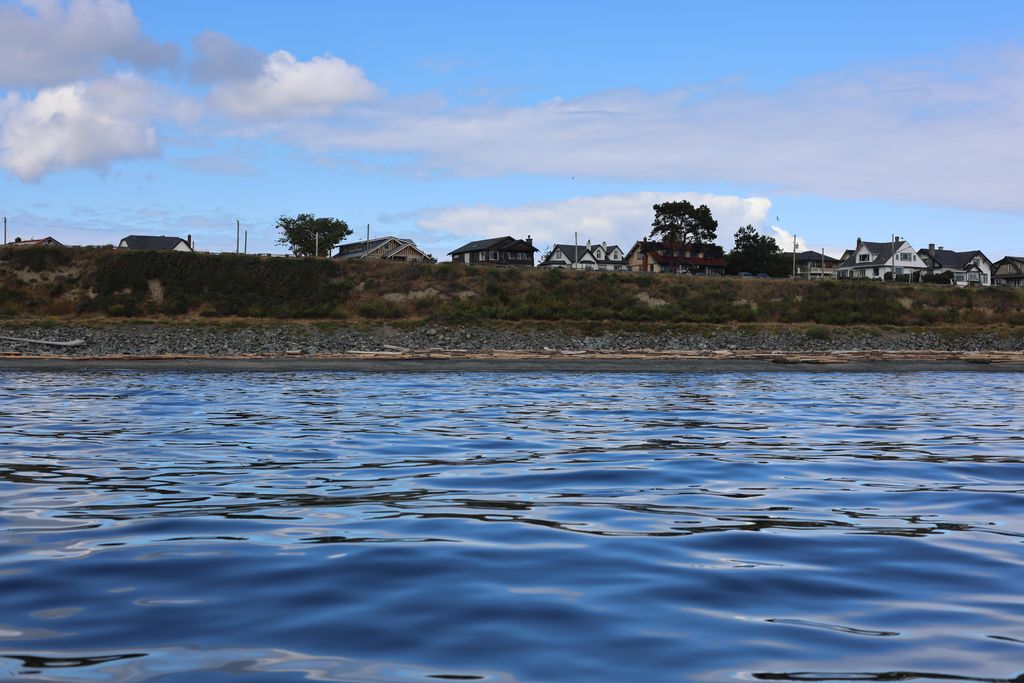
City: victoria